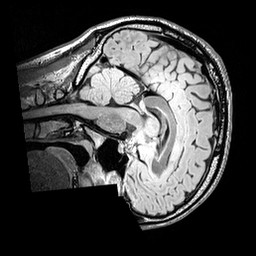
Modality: FLAIR
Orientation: sagittal
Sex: male
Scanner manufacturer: siemens
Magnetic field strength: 3 T
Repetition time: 5 s
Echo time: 0.395 s